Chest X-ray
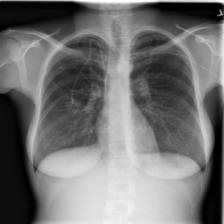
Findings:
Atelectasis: negative
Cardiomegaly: negative
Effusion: negative
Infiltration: negative
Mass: negative
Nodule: negative
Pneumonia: negative
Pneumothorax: negative
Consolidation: negative
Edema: negative
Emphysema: negative
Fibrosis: negative
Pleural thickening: negative
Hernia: negative